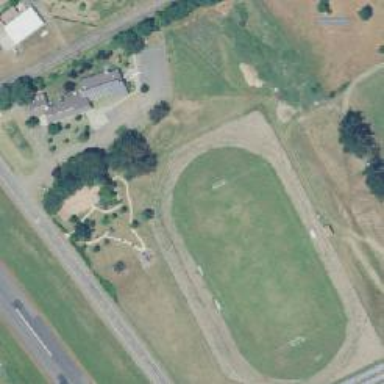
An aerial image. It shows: Soccer pitch for leisureland activities.